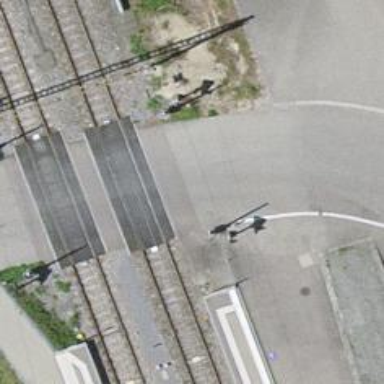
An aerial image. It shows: Level crossing along the railway.